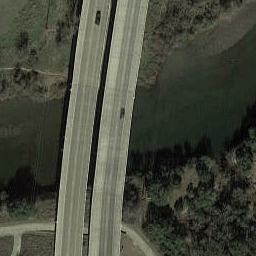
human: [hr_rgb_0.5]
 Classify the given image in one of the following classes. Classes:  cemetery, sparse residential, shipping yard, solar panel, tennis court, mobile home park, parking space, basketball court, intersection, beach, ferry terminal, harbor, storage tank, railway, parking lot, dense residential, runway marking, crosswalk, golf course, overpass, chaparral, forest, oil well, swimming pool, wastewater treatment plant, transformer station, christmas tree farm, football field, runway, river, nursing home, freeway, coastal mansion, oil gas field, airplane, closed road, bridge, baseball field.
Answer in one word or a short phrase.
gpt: bridge